Question: I have a website using the Google-maps Javascript API V3.
I would like to highlight the region of interest by placing a semi-transparent color on top of the map with a hole cut in the middle. See image attached.
The position of the cut-out could be anywhere. I am able to calculate the pixel (or lat/lng) coordinates of the cut-out, but what I'm struggling with is how best to create a mask. I've had a look at Google's image tile overlays and polygons but couldn't see a simple way to achieve this. Can anybody offer any pointers on the best way to proceed?

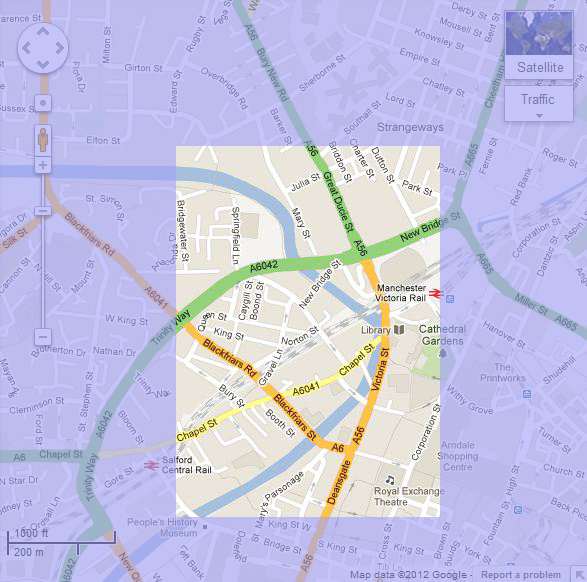
Answer: Figured it out. Incase anyone else needs to do this ...
'''
function MaskClass( map ){
//constants
var MAP_MAX_LAT = 85;
var MAP_MIN_LAT = -85;
var MAP_MAX_LNG = 179;
var MAP_MIN_LNG = -179;
// Object initialisation - create 4 rectangles to mask off the area
var rectangleInitialisationOptions = {
map: map,
fillColor: "#F00",
fillOpacity: 0.3,
strokeOpacity: 0,
clickable: false
};
this.rectangle1 = new google.maps.Rectangle(rectangleInitialisationOptions);
this.rectangle2 = new google.maps.Rectangle(rectangleInitialisationOptions);
this.rectangle3 = new google.maps.Rectangle(rectangleInitialisationOptions);
this.rectangle4 = new google.maps.Rectangle(rectangleInitialisationOptions);
// Method to place the cut-out
this.setMask = function(boundsSouthWest, boundsNorthEast){
var swLat = boundsSouthWest.lat();
var swLng = boundsSouthWest.lng();
var neLat = boundsNorthEast.lat();
var neLng = boundsNorthEast.lng();
this.rectangle1.setBounds(
new google.maps.LatLngBounds(
new google.maps.LatLng(neLat, MAP_MIN_LNG),
new google.maps.LatLng(MAP_MAX_LAT, MAP_MAX_LNG)));
this.rectangle2.setBounds(
new google.maps.LatLngBounds(
new google.maps.LatLng(MAP_MIN_LAT, MAP_MIN_LNG),
new google.maps.LatLng(swLat, MAP_MAX_LNG)));
this.rectangle3.setBounds(
new google.maps.LatLngBounds(
new google.maps.LatLng(swLat, MAP_MIN_LNG),
new google.maps.LatLng(neLat, swLng)));
this.rectangle4.setBounds(
new google.maps.LatLngBounds(
new google.maps.LatLng(swLat, neLng),
new google.maps.LatLng(neLat, MAP_MAX_LNG)));
this.setVisible(true);
};
// Method to show/hide the mask
this.setVisible = function(visibility){
this.rectangle1.setVisible(visibility);
this.rectangle2.setVisible(visibility);
this.rectangle3.setVisible(visibility);
this.rectangle4.setVisible(visibility);
};
}
'''
To use it...
'''
theMask = new MaskClass( referenceToYourMap ); //create mask
theMask.setMask(boundsSouthWest, boundsNorthEast); //place mask somewhere
theMask.setVisible(false); //hide mask
'''